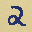
Label: 2